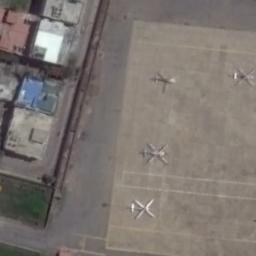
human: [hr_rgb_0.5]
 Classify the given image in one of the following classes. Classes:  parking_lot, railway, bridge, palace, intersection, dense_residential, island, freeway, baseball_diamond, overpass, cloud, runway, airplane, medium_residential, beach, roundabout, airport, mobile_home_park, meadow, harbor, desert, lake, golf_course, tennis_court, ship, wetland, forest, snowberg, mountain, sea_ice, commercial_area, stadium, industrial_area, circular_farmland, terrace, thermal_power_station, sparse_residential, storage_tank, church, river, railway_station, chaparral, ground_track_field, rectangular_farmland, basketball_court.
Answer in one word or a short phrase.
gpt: airplane